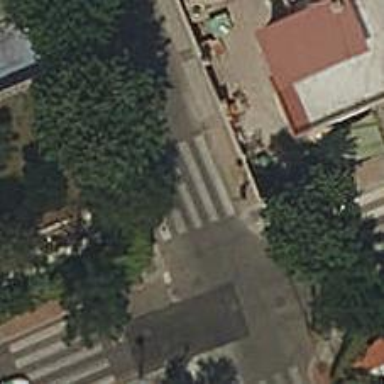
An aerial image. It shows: Zebra crossing on the road.